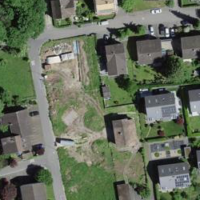
EUNIS habitat code: 54
Species observed at this site:
Geum urbanum